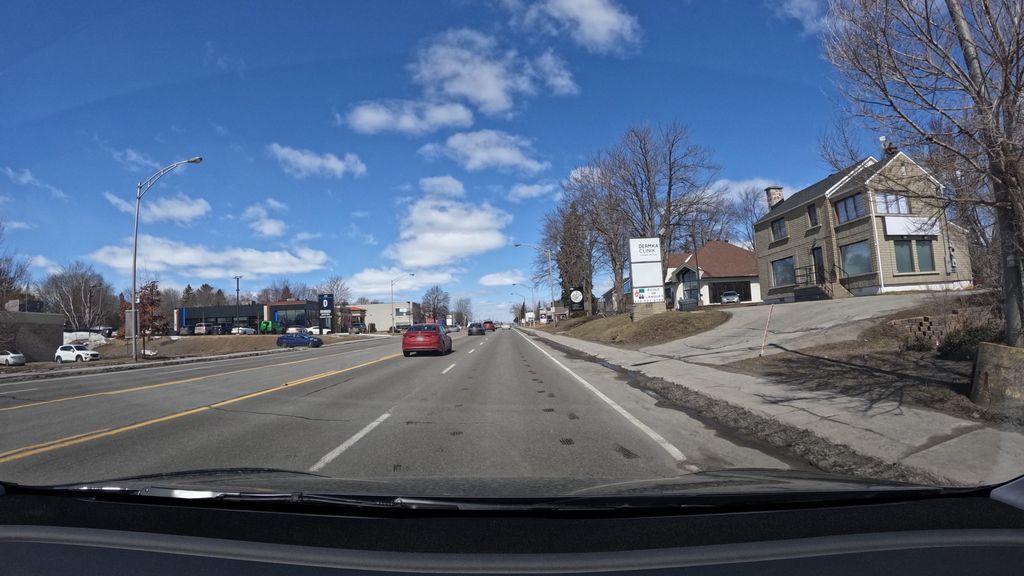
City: montreal